Field crop: maize
Growth stage: 2
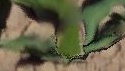
Species: maize